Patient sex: M
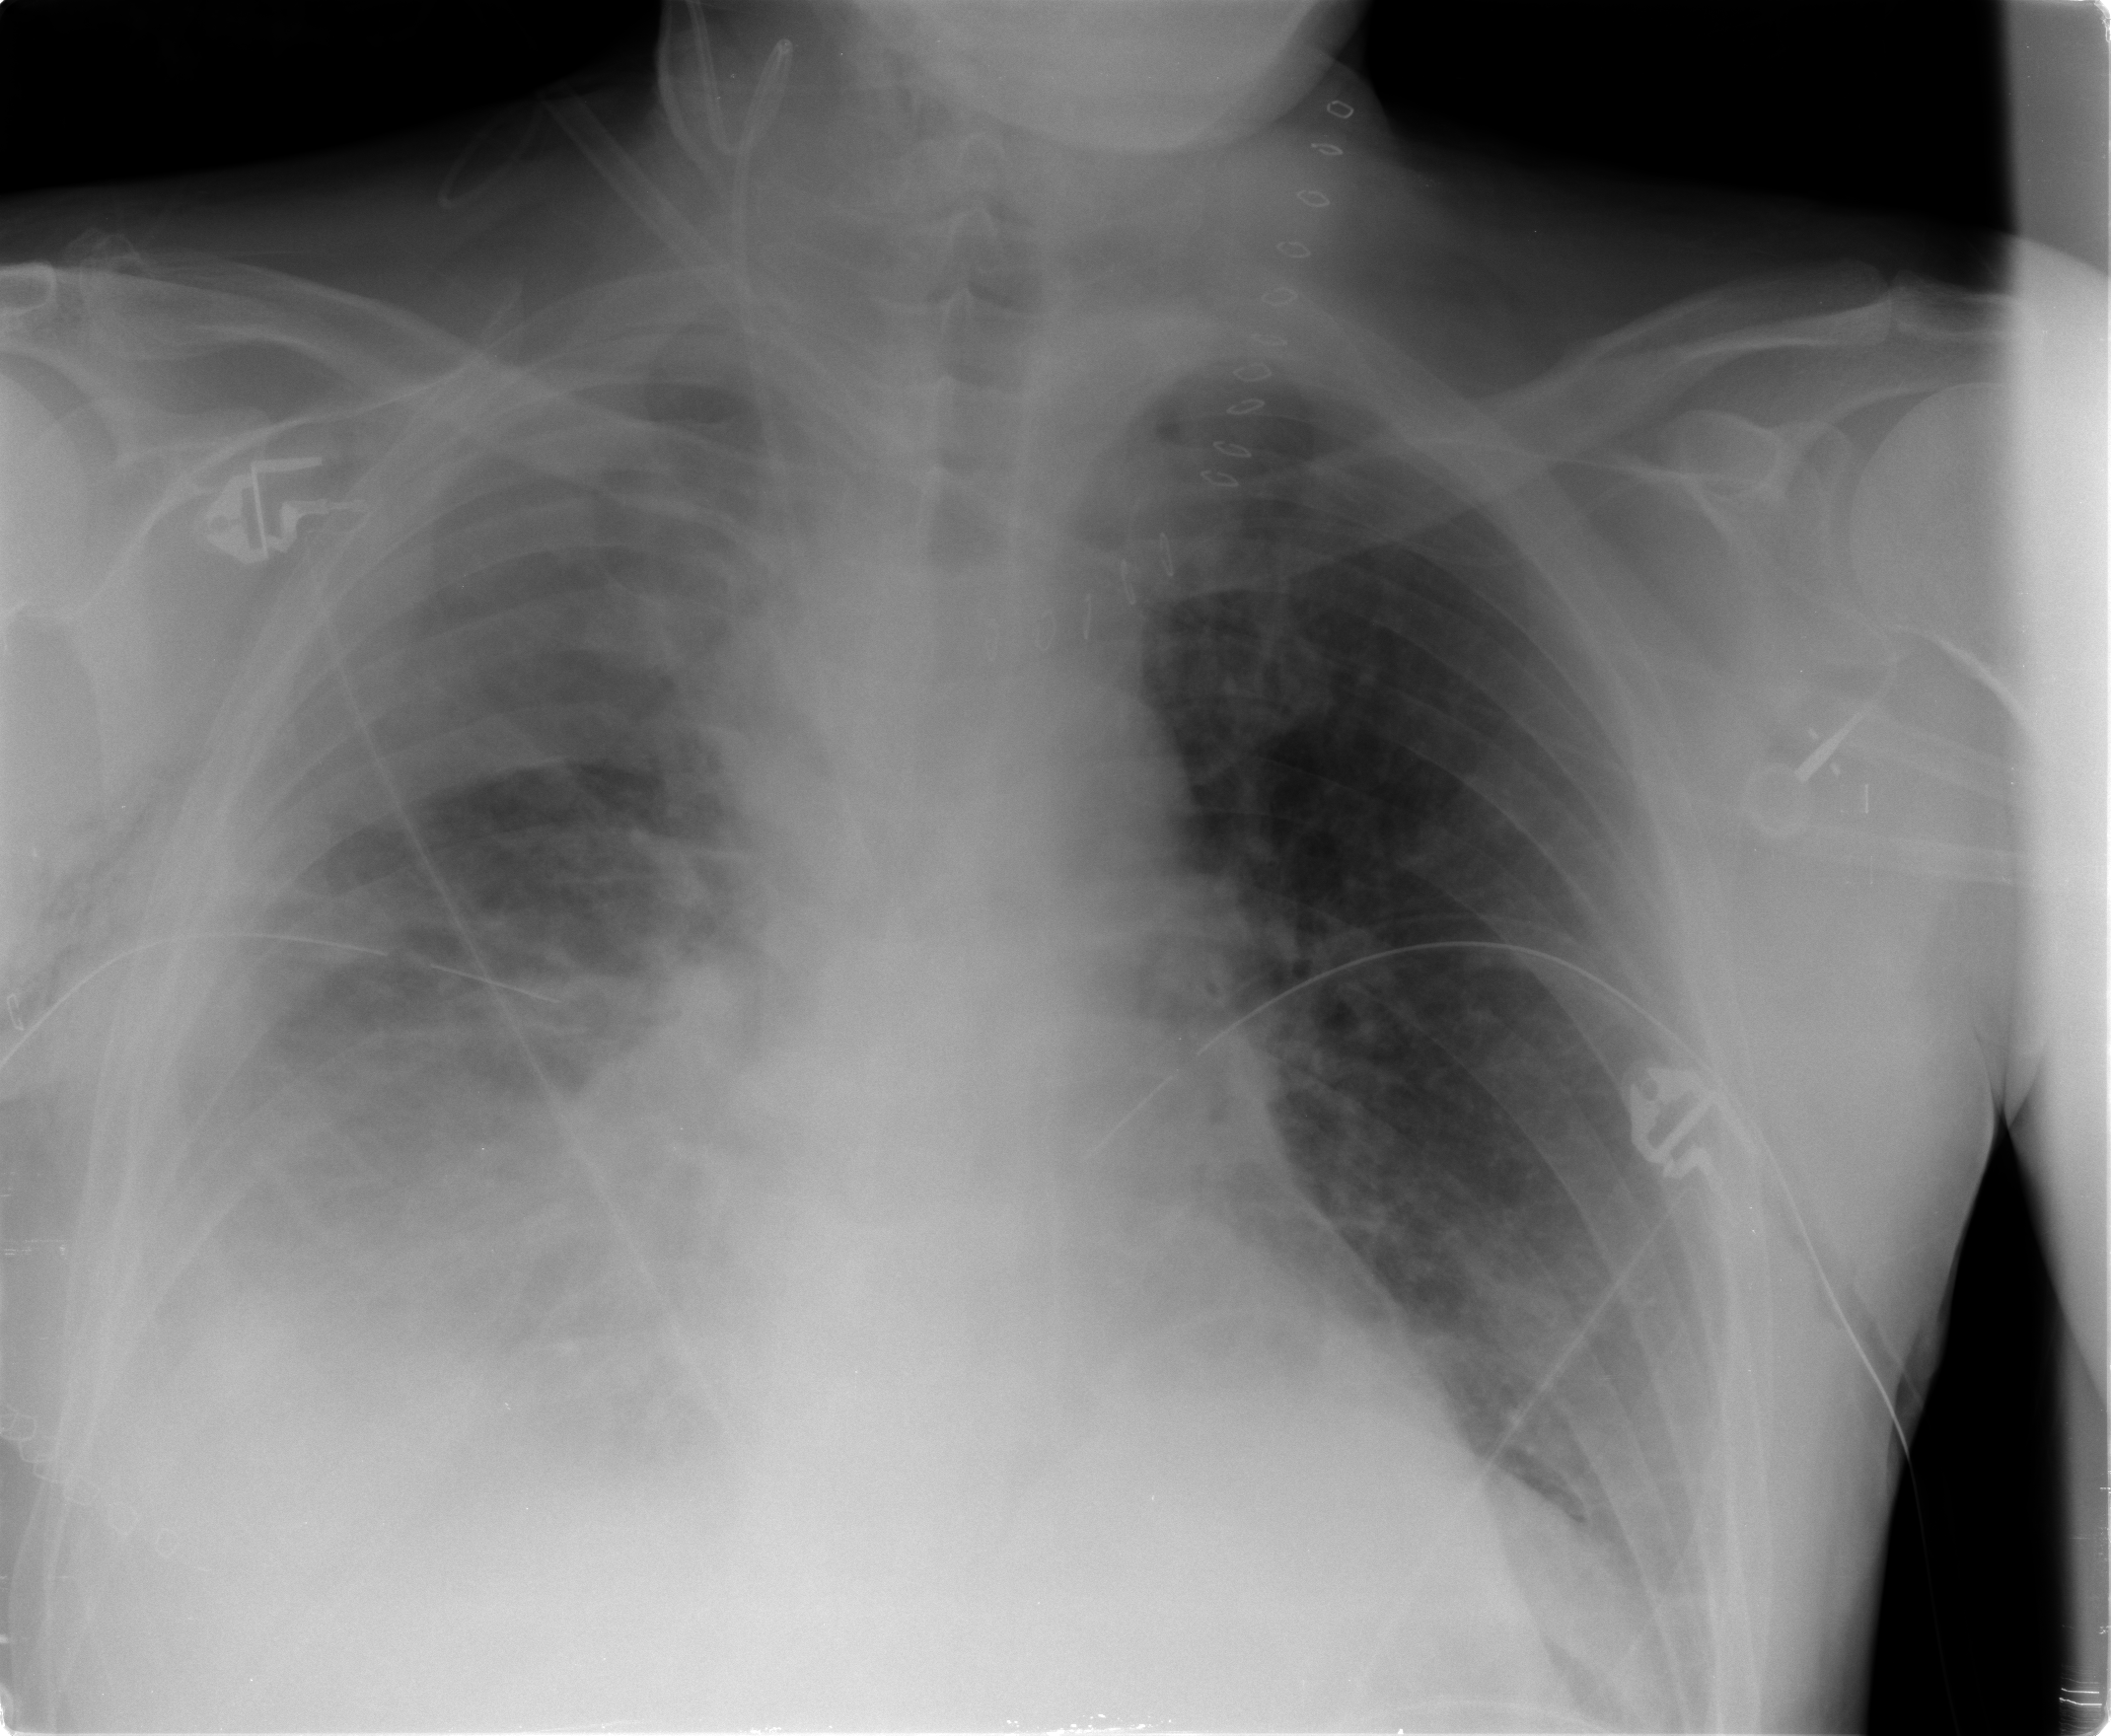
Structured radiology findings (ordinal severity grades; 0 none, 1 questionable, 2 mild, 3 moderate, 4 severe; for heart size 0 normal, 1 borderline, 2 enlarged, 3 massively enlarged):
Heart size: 0
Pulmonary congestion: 2
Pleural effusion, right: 3
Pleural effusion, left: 2
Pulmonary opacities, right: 2
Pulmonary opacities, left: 0
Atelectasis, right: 3
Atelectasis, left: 2